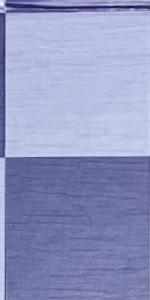
Label: Empty